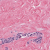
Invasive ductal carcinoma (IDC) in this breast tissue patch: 1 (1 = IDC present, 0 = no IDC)